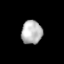
Tissue: lung
Cell type: Epithelial cells
Senescence score: 0.2138
Nuclear area (px): 477
Mean DAPI intensity: 183.493